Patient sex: M
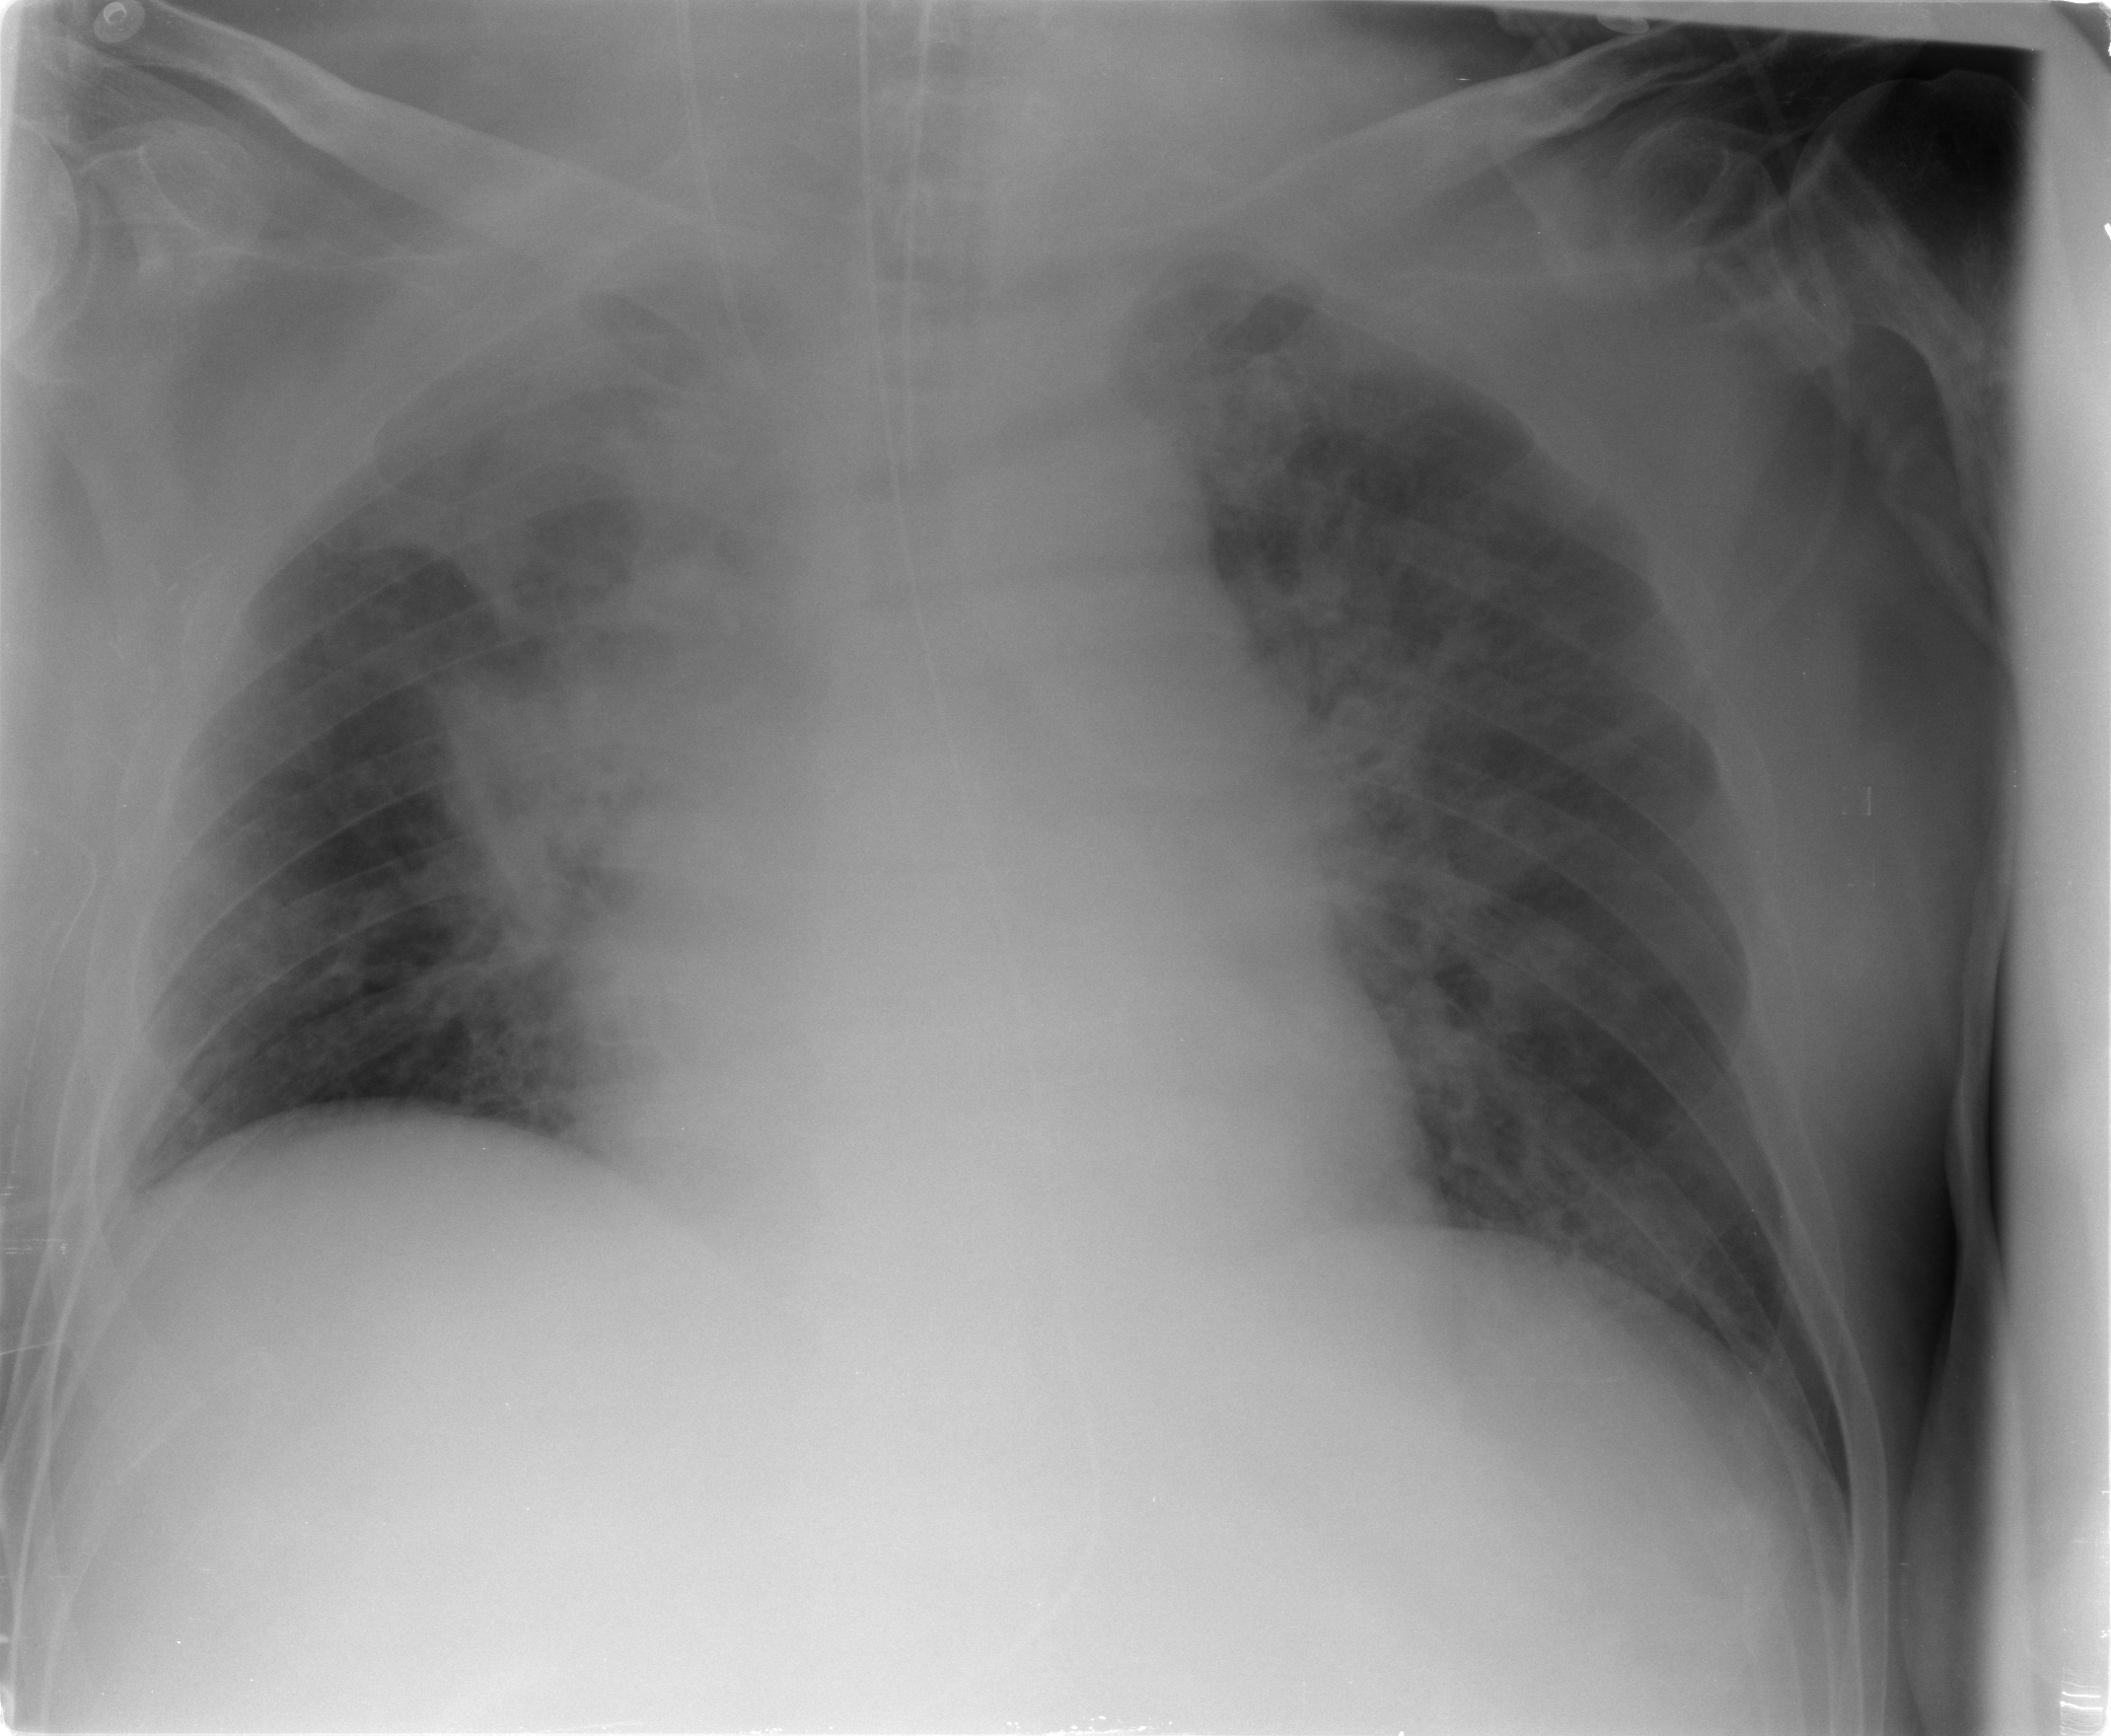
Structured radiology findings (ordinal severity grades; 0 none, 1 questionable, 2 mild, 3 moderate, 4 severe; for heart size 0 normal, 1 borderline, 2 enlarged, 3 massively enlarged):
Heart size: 0
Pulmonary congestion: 2
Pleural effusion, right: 2
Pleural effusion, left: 0
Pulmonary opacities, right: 2
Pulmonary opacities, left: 3
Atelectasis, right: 2
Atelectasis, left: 2